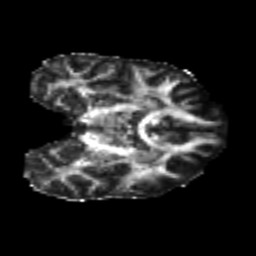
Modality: FA
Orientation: coronal
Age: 26
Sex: female
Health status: healthy
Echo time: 0.074 s